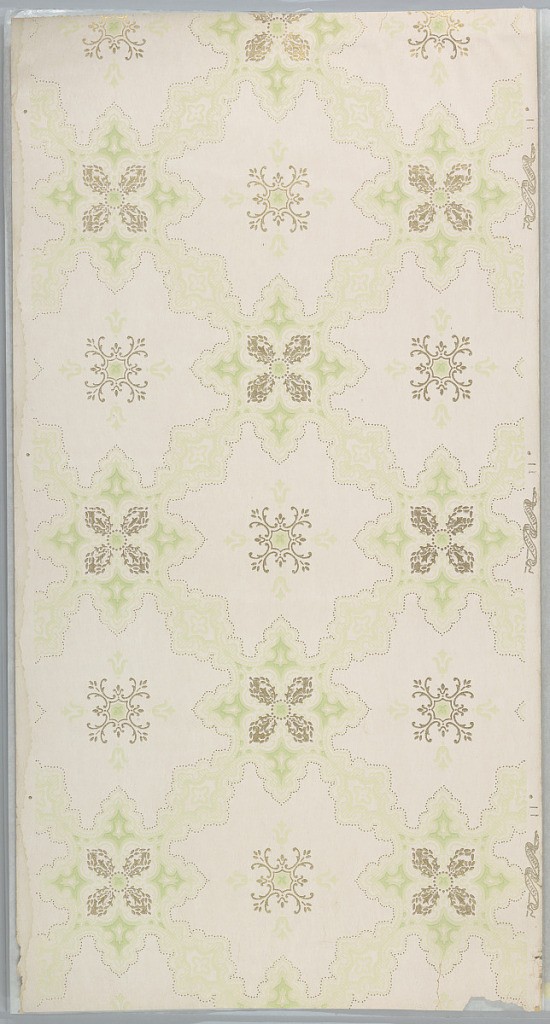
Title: Ceiling paper
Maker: Standard Wall-Paper Company, Standard Wall-Paper Company, Sandy Hill, New York
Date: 1905–1915
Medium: Machine-printed paper
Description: Trellis design with large-scale diamond shape at intersection, with crystalline shape filling center void.